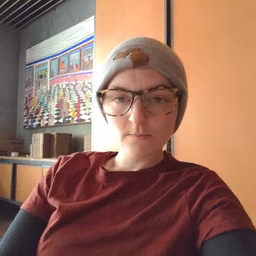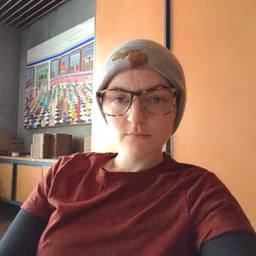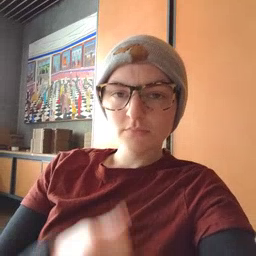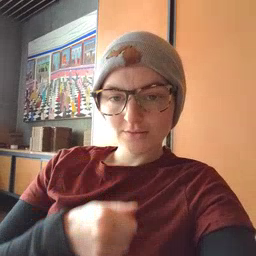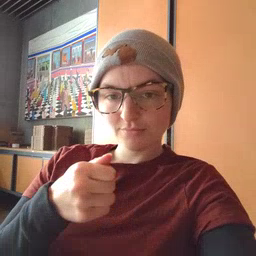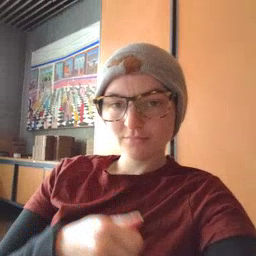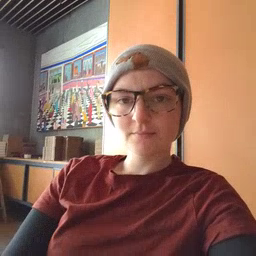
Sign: hide